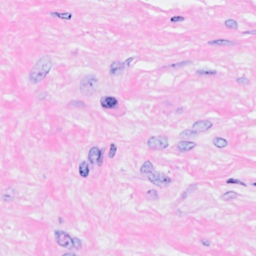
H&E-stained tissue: Breast